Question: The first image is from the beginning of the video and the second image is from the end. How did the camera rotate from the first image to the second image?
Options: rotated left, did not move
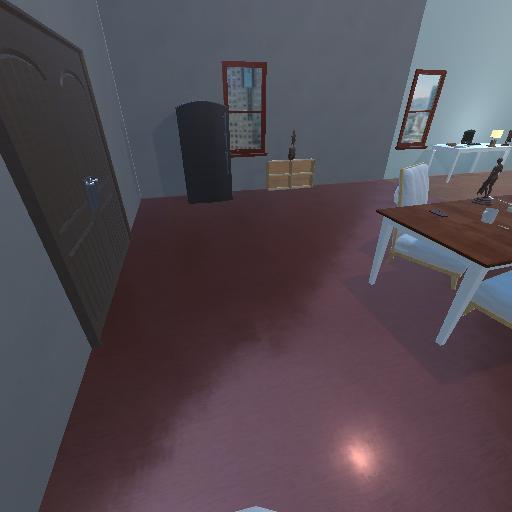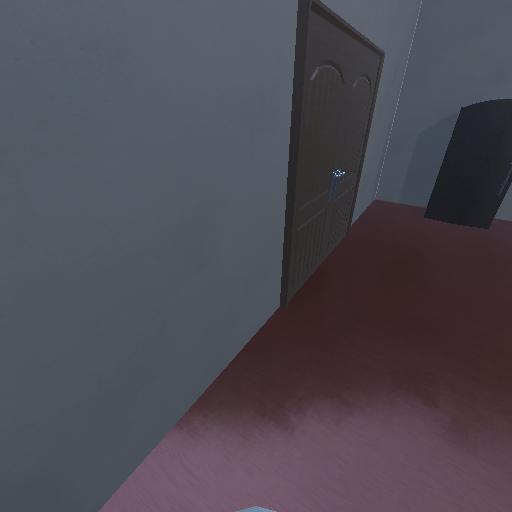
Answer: rotated left